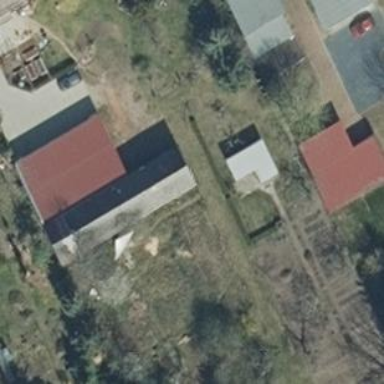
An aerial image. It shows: Building with gabled roof.